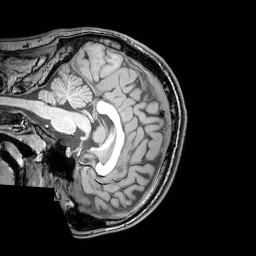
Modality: T1w
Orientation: sagittal
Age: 21
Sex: male
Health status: healthy
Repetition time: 0.081 s
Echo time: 0.037 s